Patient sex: M
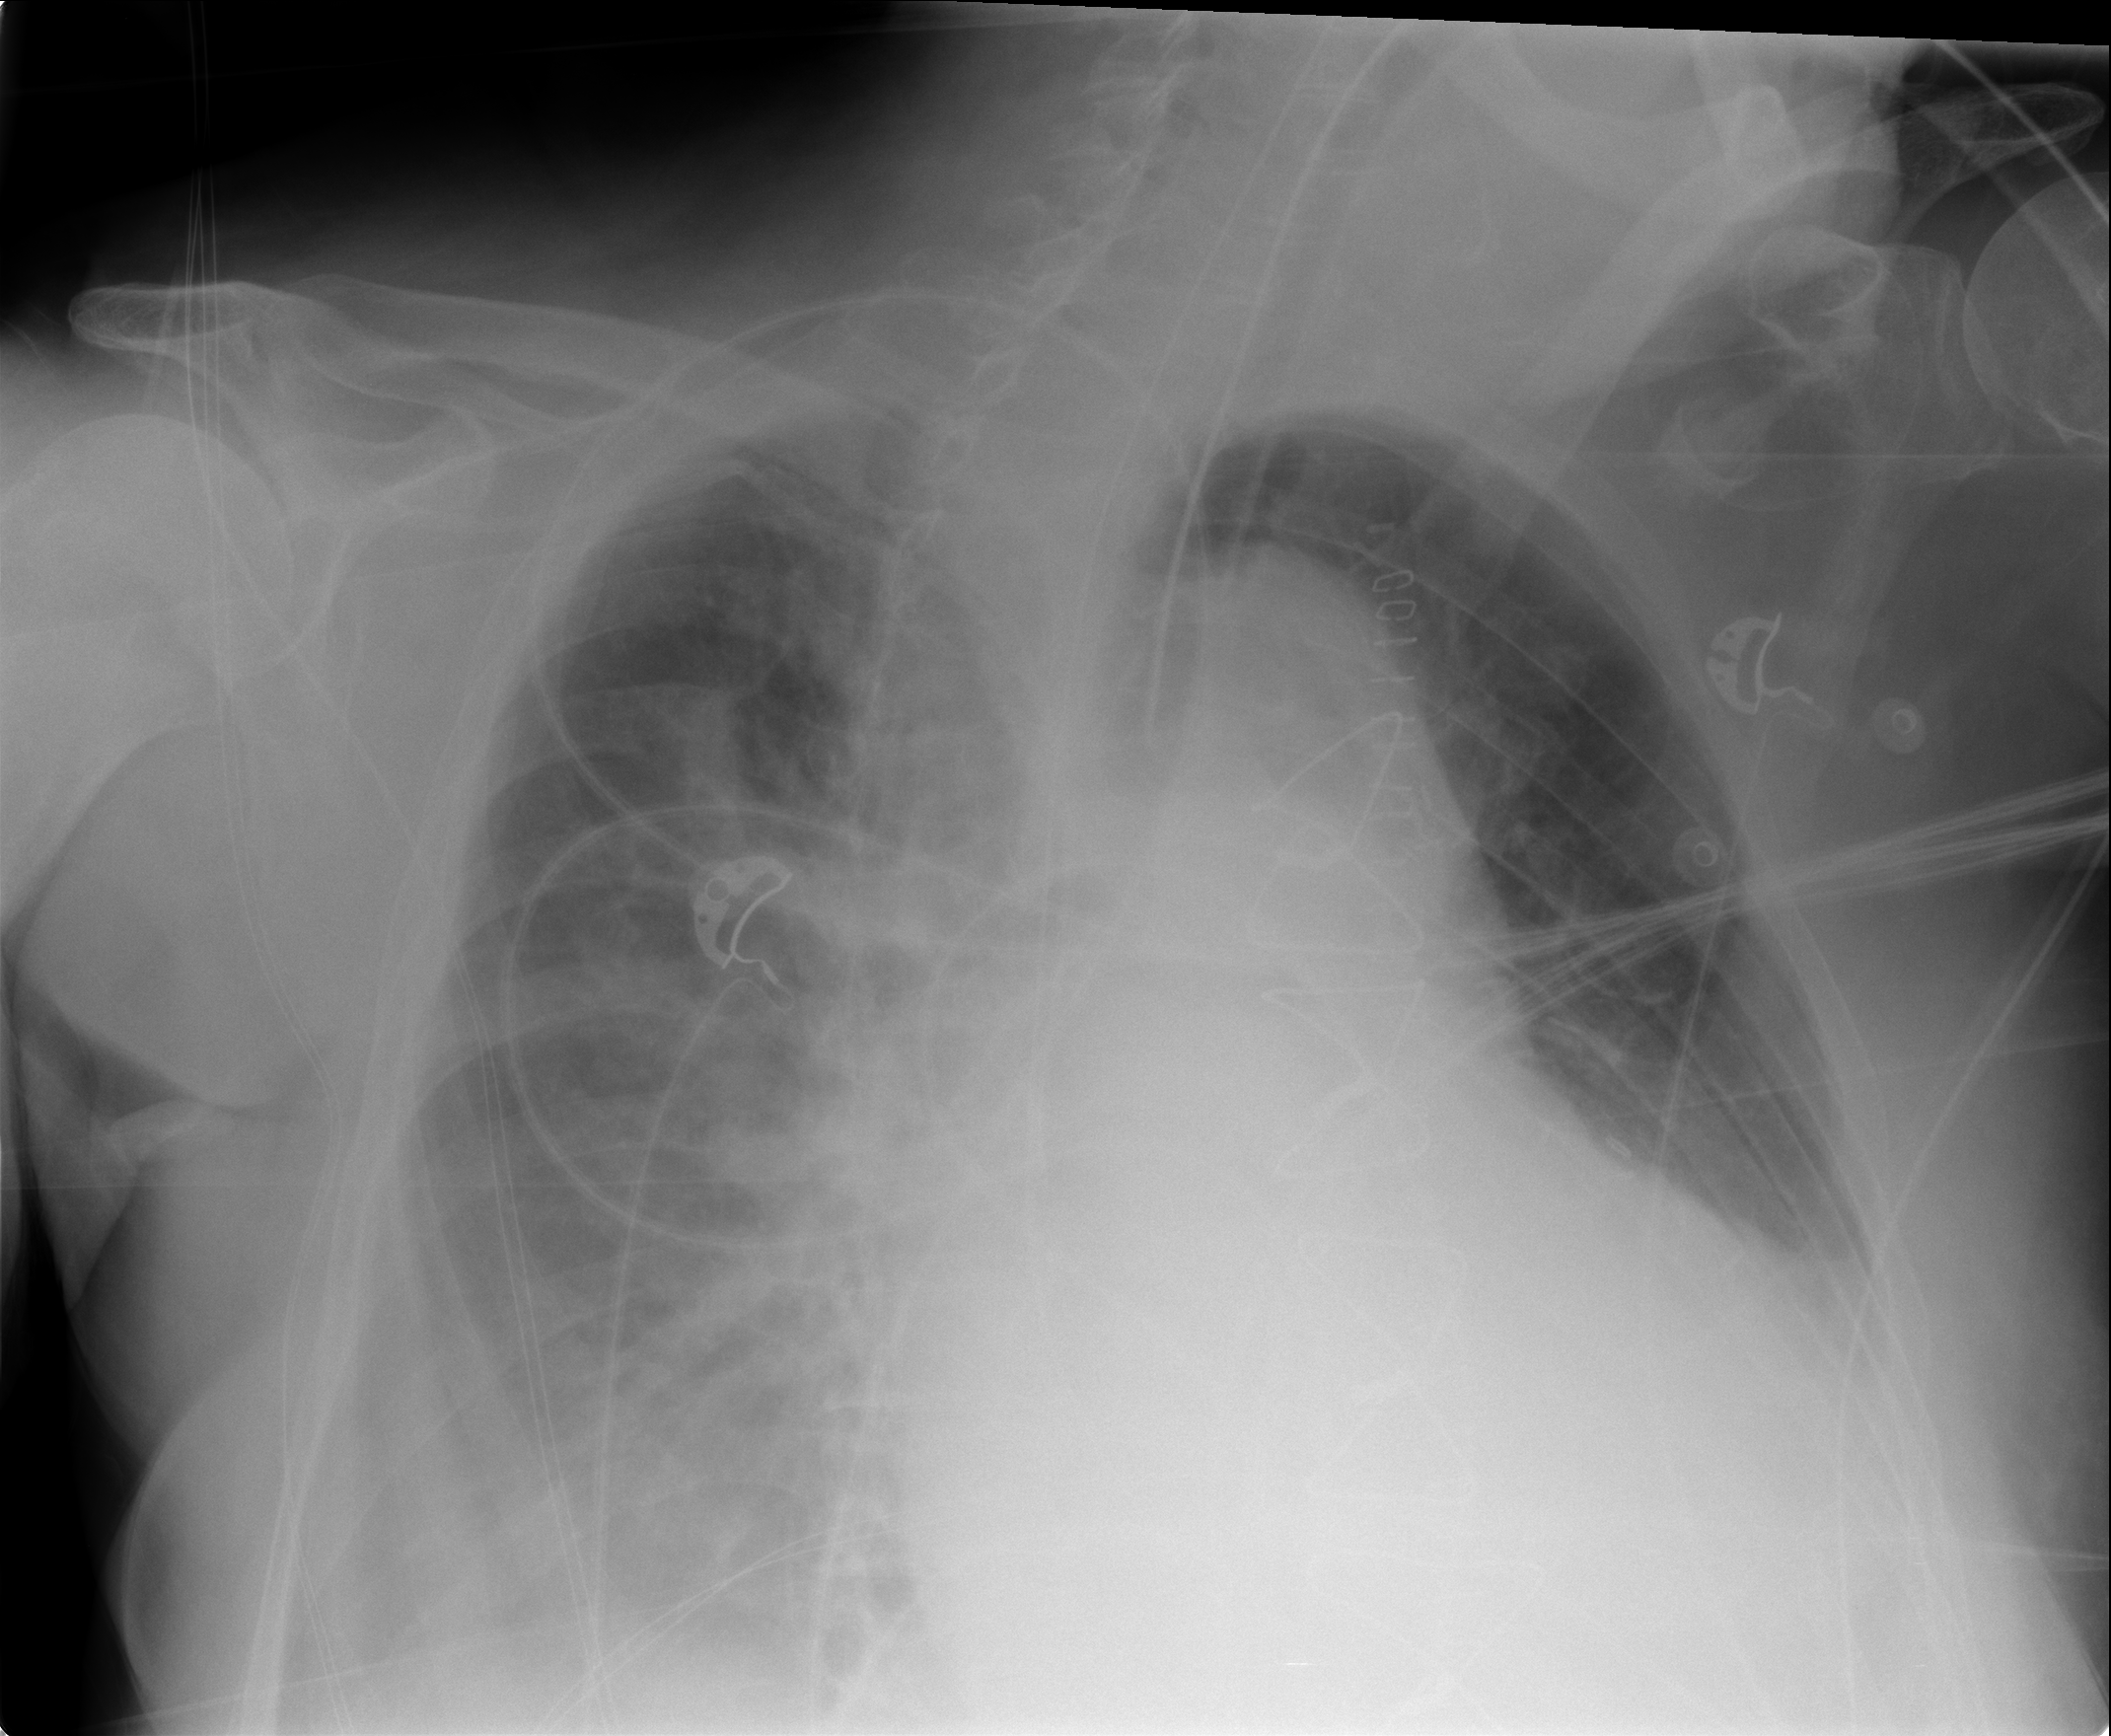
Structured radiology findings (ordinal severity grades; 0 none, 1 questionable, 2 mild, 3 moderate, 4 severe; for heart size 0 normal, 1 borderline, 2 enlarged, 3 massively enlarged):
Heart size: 3
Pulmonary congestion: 1
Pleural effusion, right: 2
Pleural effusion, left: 2
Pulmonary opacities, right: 3
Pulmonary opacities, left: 0
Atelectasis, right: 2
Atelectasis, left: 1